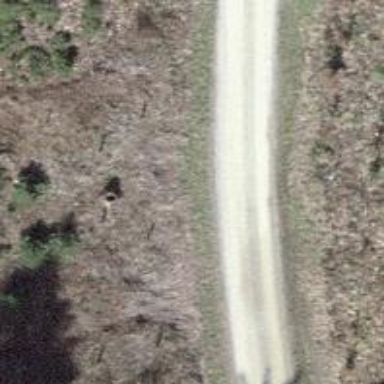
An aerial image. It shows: Gravel track with grade2 tracktype.